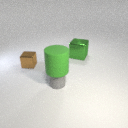
small gray rubber cylinder in front of small brown metal cube